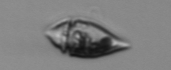
Label: Amphidinium